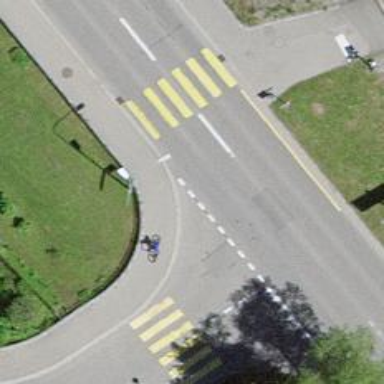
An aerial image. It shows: Sidewalk along the footway.